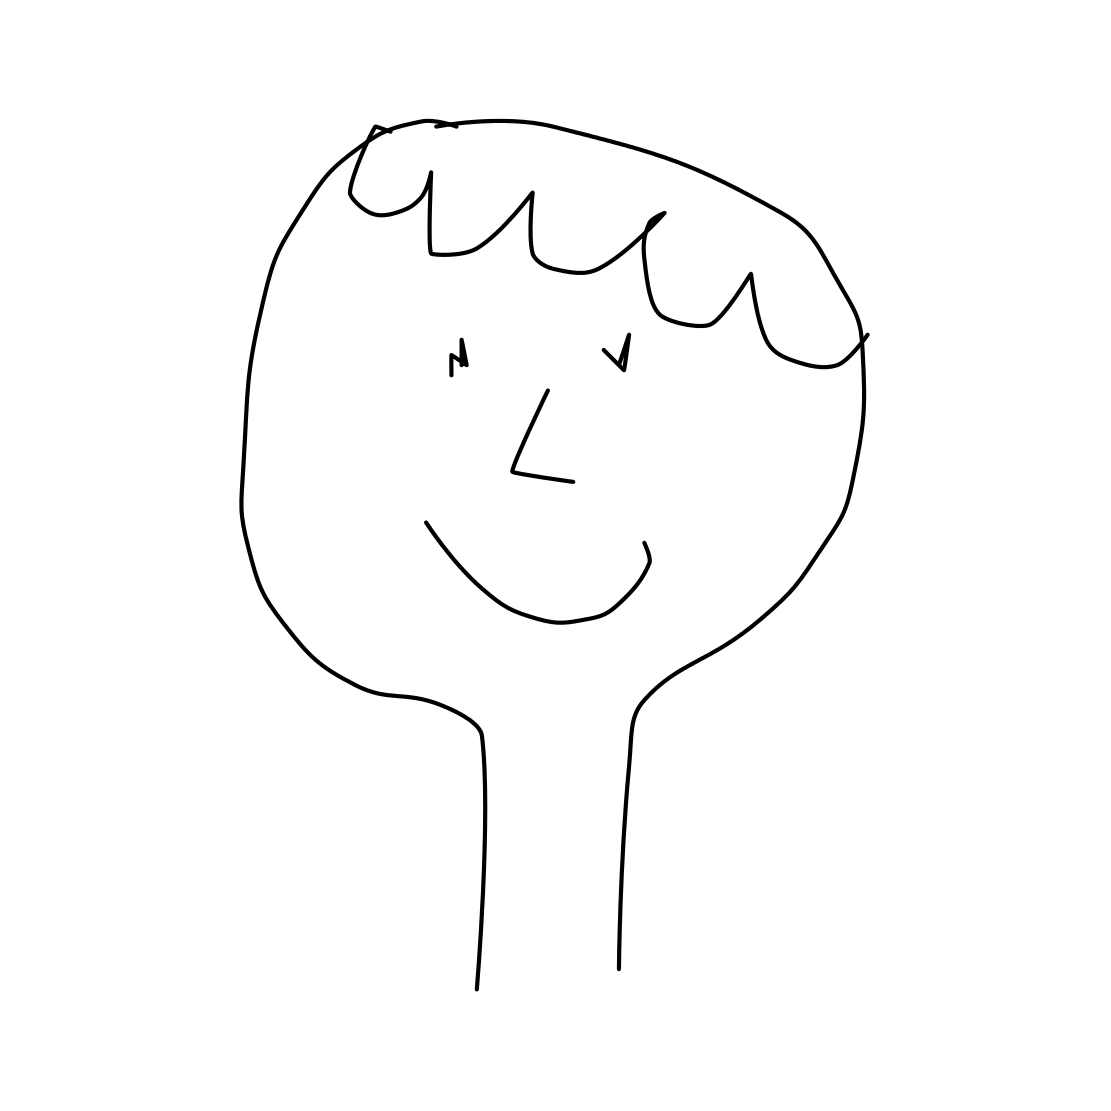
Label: head